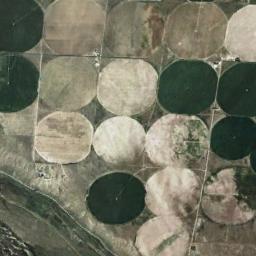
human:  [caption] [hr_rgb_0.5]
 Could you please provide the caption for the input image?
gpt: Several khaki circular farmlands and several dark green circular farmlands are neatly arranged on the wasteland .

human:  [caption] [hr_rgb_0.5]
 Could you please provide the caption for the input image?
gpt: Many tan, Light yellow, And green fields arranged neatly .

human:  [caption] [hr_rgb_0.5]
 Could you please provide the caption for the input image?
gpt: There are some deep green circle farmland and some bare circle farmland .

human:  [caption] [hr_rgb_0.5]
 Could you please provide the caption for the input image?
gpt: There are many circular farmlands of different sizes and different colors arranged neatly .

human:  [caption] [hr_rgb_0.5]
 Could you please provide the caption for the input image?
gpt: There are round fields in different areas .